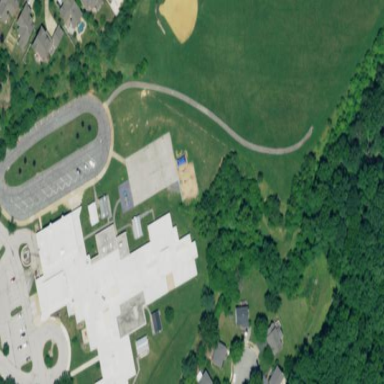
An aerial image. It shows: School building.